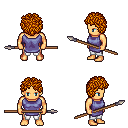
a pixel art fantasy rpg character, male body template, human, tanned skin, chain tabard jacket, white pants, dark blonde curly afro hairstyle, spear, four views (front, back, left, right), 2x2 character sprite sheet, small pixel art, hard edges, no anti-aliasing